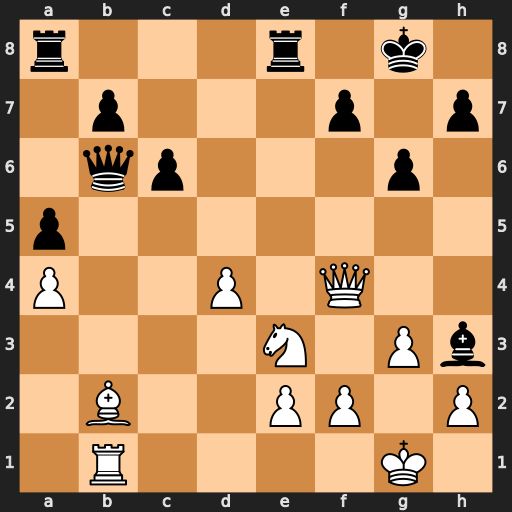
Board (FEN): r3r1k1/1p3p1p/1qp3p1/p7/P2P1Q2/4N1Pb/1B2PP1P/1R4K1
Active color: w
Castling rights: -
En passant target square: -
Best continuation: d5 Rxe3 Qf6